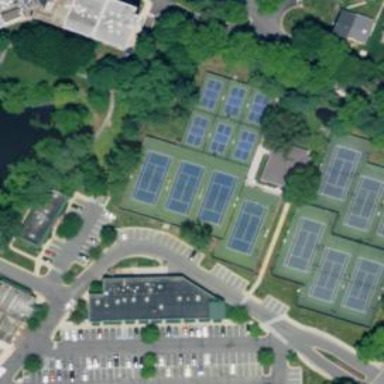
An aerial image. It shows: Asphalt tennis court on pitch.